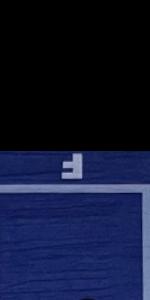
Label: Empty